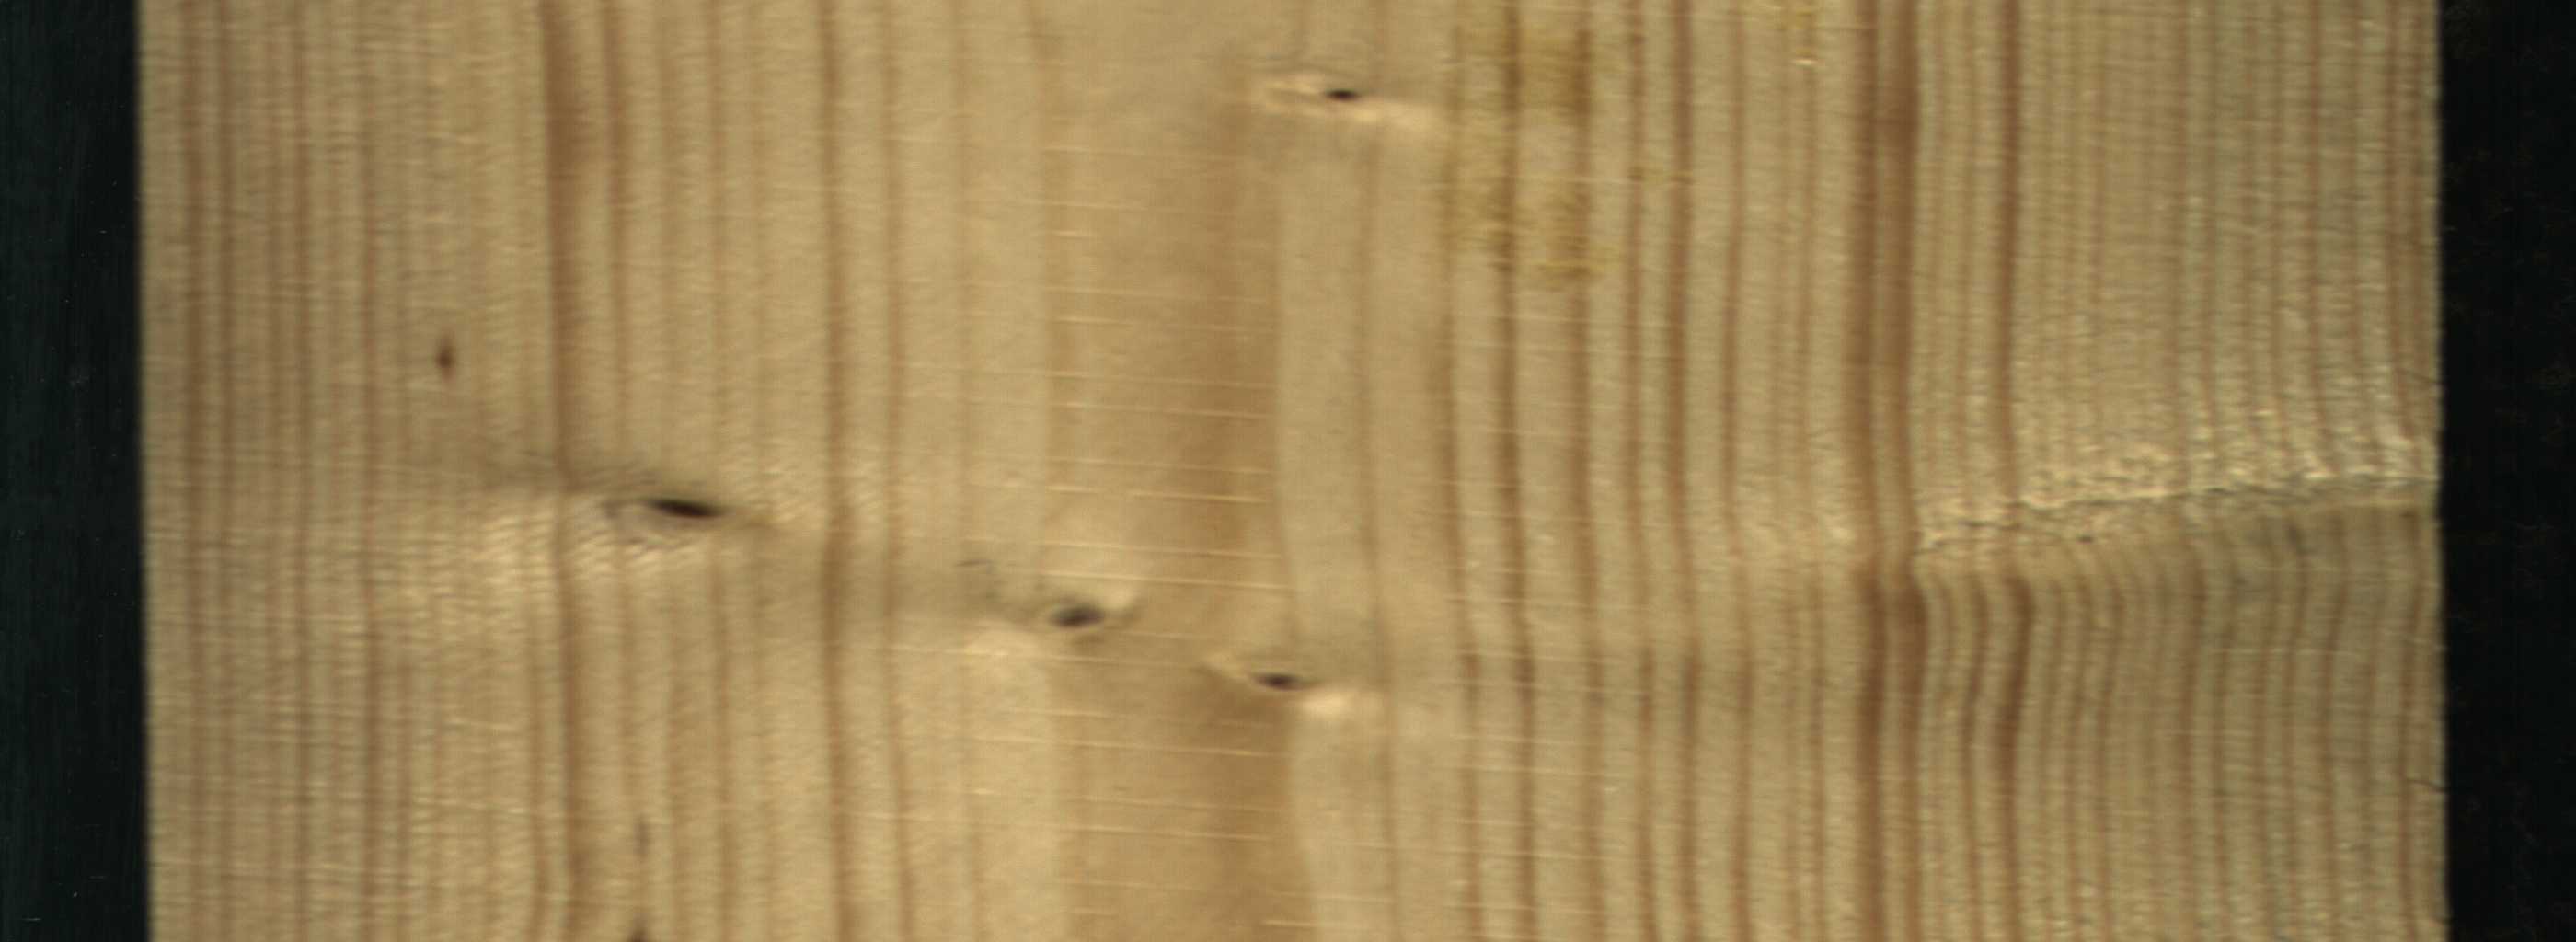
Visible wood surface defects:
Dead_Knot
Dead_Knot
Live_Knot
Live_Knot